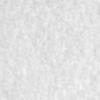
Label: no_change